Question: I was making a wordpress site on my localhost using xampp and now I want to upload it to a hosting server. But when i want to import the datebase from phpMyAdmin I get this error:

'''
Error
'''
SQL query:
--
## -- Database: cdcol
## -- --------------------------------------------------------
## -- Table structure for table cds
CREATE TABLE IF NOT EXISTS 'cds' (
'titel' VARCHAR( 200 ) COLLATE latin1_general_ci DEFAULT NULL ,
'interpret' VARCHAR( 200 ) COLLATE latin1_general_ci DEFAULT NULL ,
'jahr' INT( 11 ) DEFAULT NULL ,
'id' BIGINT( 20 ) UNSIGNED NOT NULL
) ENGINE = MYISAM AUTO_INCREMENT =7 DEFAULT CHARSET = latin1 COLLATE = latin1_general_ci;
MySQL said: Documentation
# 1046 - No database selected
What is the problem and what I need to do to solv it?
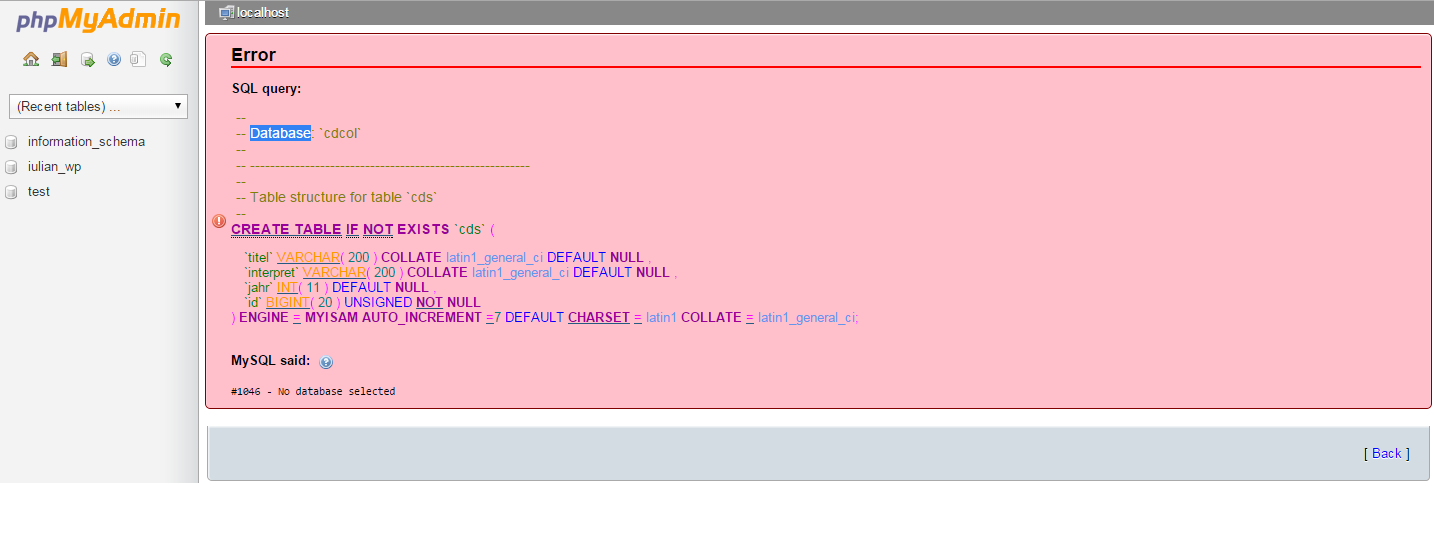
Answer: the problem is right there in the error message: you haven't said which database you want to put this data in.
either create a new one, or click on the one you want to use from the left menu.